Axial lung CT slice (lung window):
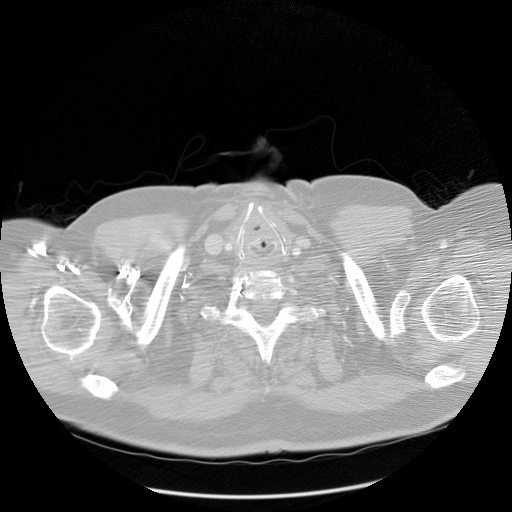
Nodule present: no